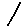
Label: line